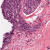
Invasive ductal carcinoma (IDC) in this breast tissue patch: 0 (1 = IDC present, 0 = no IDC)